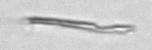
Label: fiber